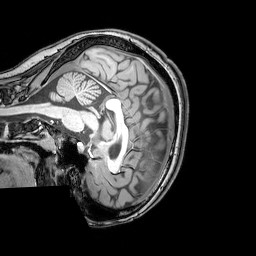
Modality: T1w
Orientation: sagittal
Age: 23
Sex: female
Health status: healthy
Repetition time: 0.081 s
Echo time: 0.037 s